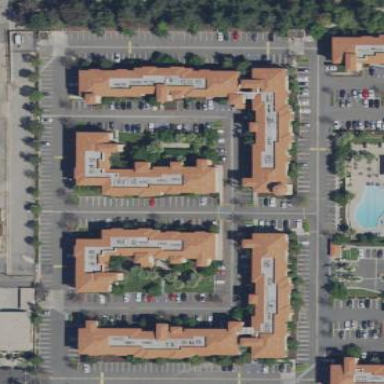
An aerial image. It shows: Residential area with apartments.